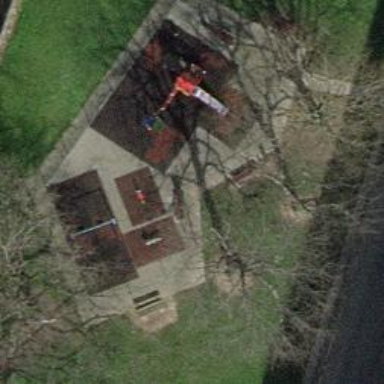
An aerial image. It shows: Bench for seating.